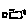
Label: square